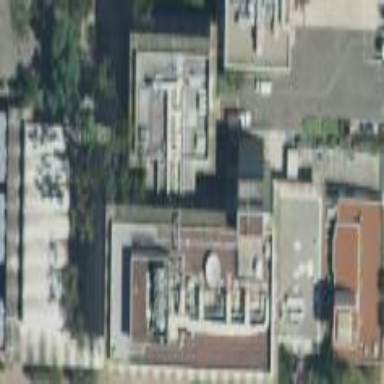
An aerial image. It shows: University building.